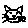
Label: cat